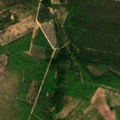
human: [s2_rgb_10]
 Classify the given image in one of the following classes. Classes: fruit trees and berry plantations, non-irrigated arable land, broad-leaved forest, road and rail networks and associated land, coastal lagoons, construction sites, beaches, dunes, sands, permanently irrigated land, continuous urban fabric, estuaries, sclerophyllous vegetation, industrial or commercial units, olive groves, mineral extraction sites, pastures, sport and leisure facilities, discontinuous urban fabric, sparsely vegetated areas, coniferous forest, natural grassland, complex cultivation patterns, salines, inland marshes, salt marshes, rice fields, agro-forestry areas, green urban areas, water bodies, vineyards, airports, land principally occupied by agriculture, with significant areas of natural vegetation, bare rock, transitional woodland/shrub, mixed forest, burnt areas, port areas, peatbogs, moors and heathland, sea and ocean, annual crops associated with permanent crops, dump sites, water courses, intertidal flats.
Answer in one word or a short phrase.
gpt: broad-leaved forest, coniferous forest, mixed forest, transitional woodland/shrub, peatbogs